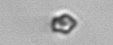
Label: Heterocapsa_rotundata